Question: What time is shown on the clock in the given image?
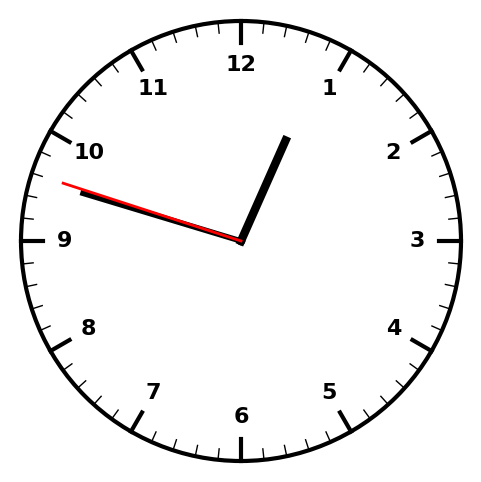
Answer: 12:47:48